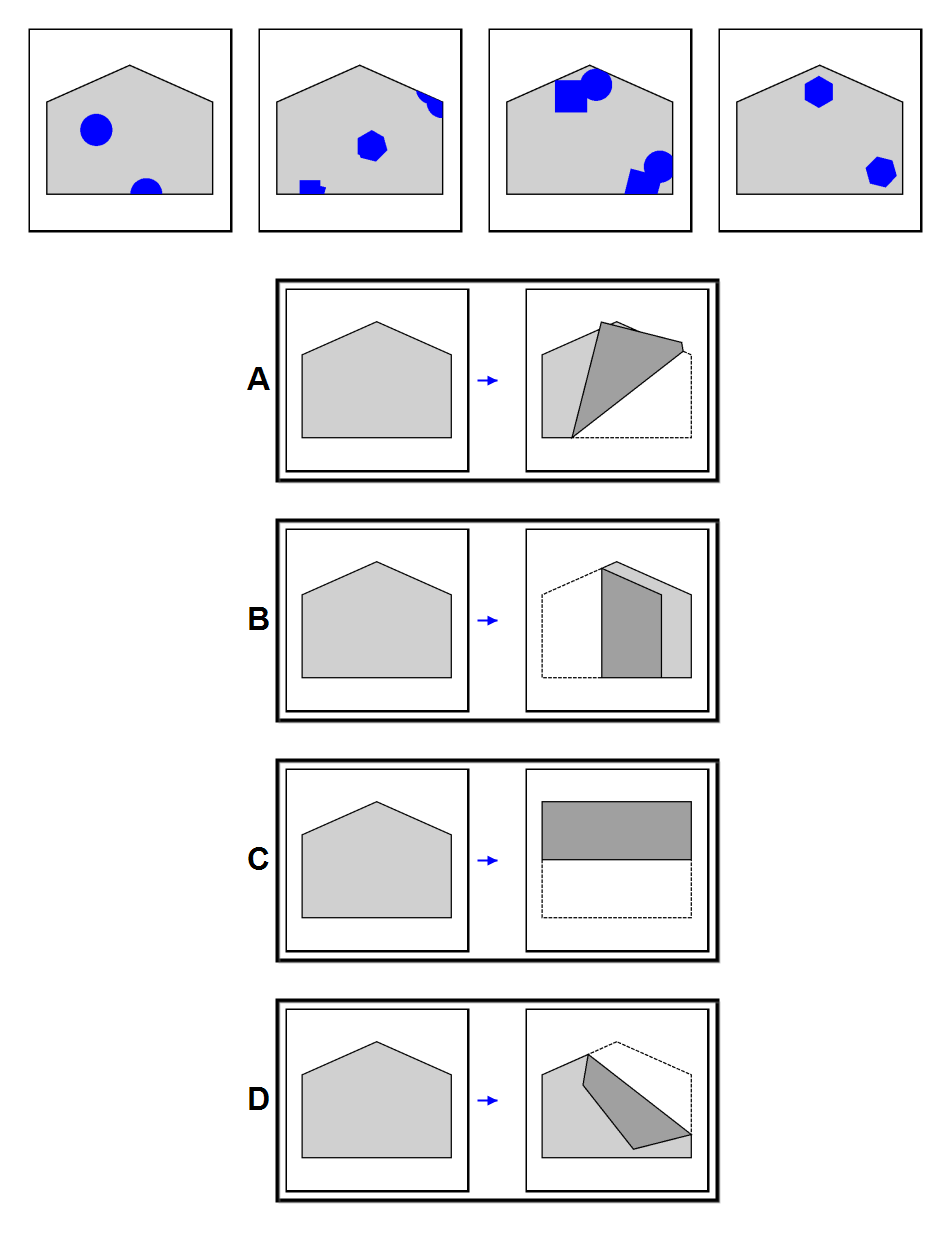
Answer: A